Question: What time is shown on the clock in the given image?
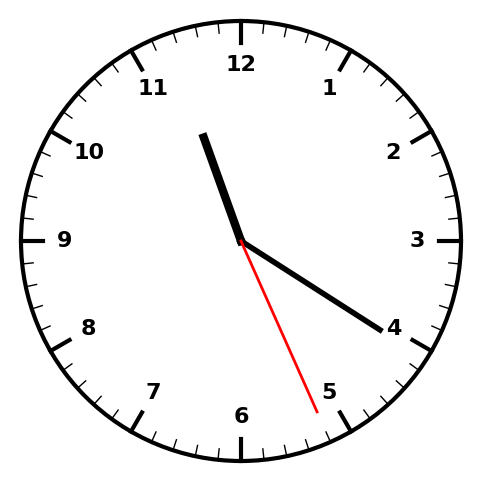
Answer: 11:20:26